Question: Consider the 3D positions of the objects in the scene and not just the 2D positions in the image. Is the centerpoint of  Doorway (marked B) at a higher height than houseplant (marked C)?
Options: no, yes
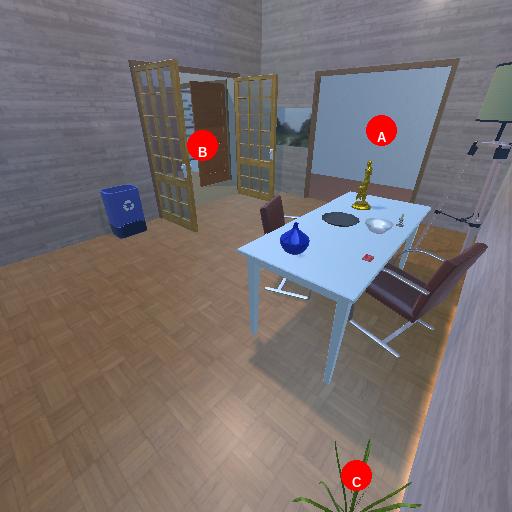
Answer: no